Question: I'm using 'resolve_scale(y='independent')', but how can we align two y-axes '0' at the same level?

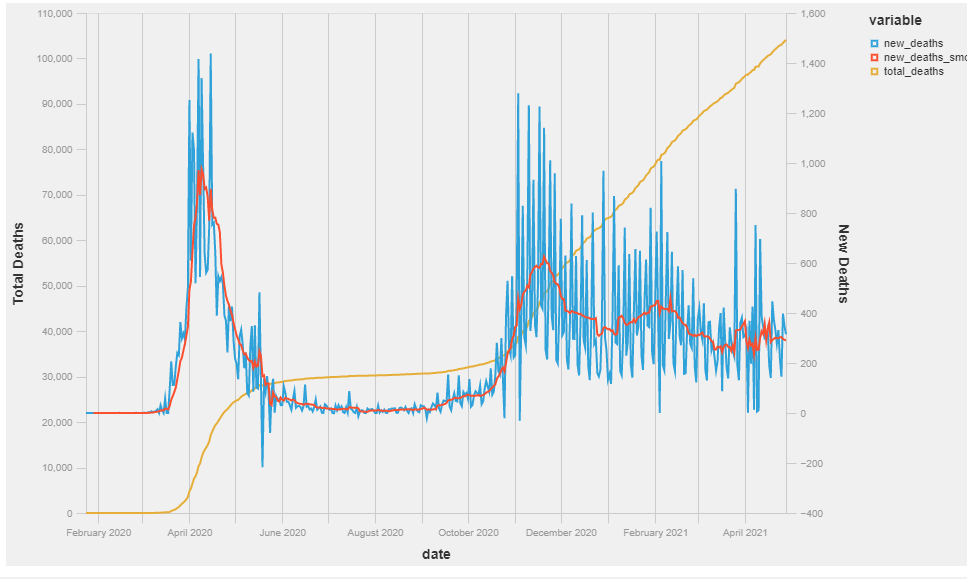
Answer: Depends on what you mean with "align" here. Your axis have different values so if you align the max and min value the data range will be compressed for the right-most axis in your picture. If you just want them both to start from 0, you can set it with 'alt.Y('new_deaths', scale=alt.Scale(domain=[0, 1600]))'.
However, I would look into your data to figure out why you have negative deaths on the blue line, seems like something is wrong. Also consider making this figure in two different charts, that could be clearer than having two y-axes in the same chart.